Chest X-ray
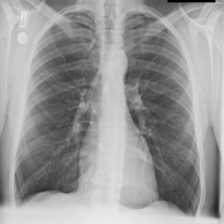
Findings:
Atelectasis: negative
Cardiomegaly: negative
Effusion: negative
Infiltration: negative
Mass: negative
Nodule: positive
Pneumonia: negative
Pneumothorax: negative
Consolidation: negative
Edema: negative
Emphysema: negative
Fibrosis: negative
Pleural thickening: negative
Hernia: negative